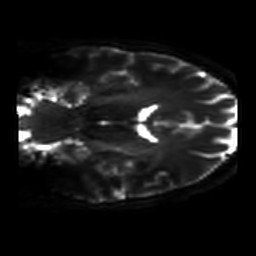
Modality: DWI
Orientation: coronal
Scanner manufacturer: philips
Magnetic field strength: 7 T
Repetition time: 9.612 s
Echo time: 0.073 s